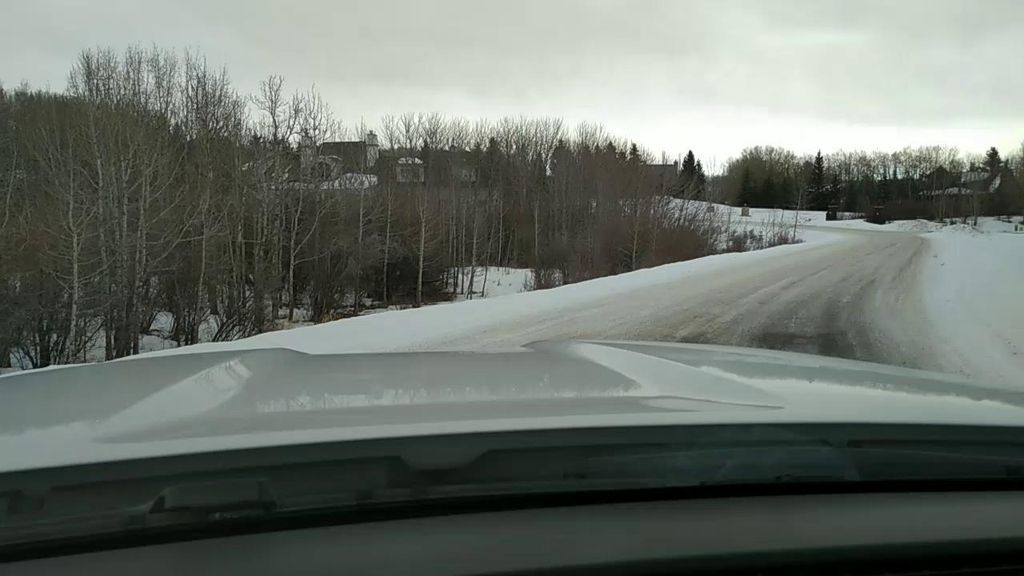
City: calgary